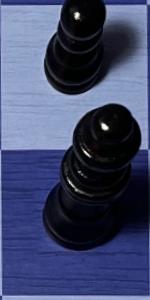
Label: Queen_Black